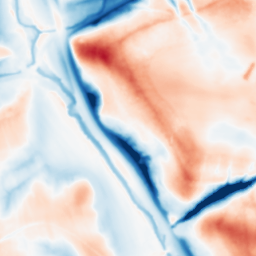
Category: multiscale
Decomposition family: dog_multiscale
Decomposition parameters: sigma_ratio: 2
n_scales: 4
base_sigma: 1
Upsampling method: regularized
Upsampling parameters: scale: 4
lambda_reg: 0.001
Upsampling scale: 4